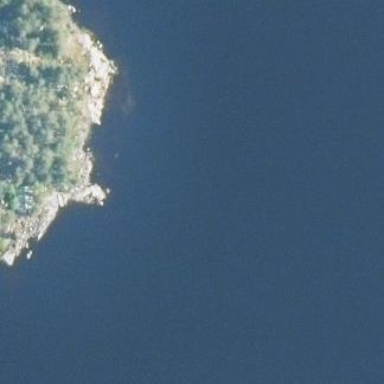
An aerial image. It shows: Islet.